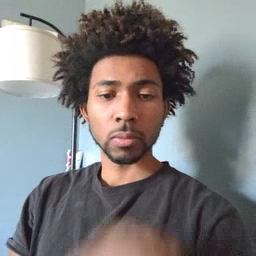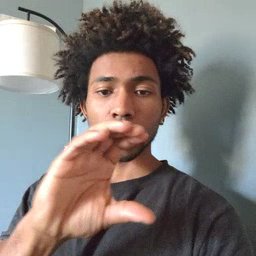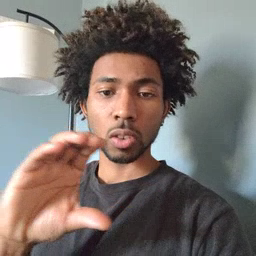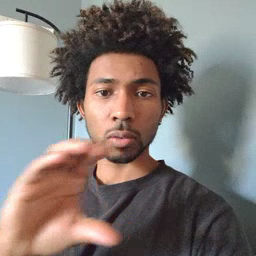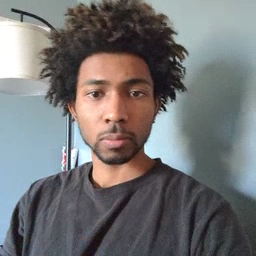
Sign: chocolate